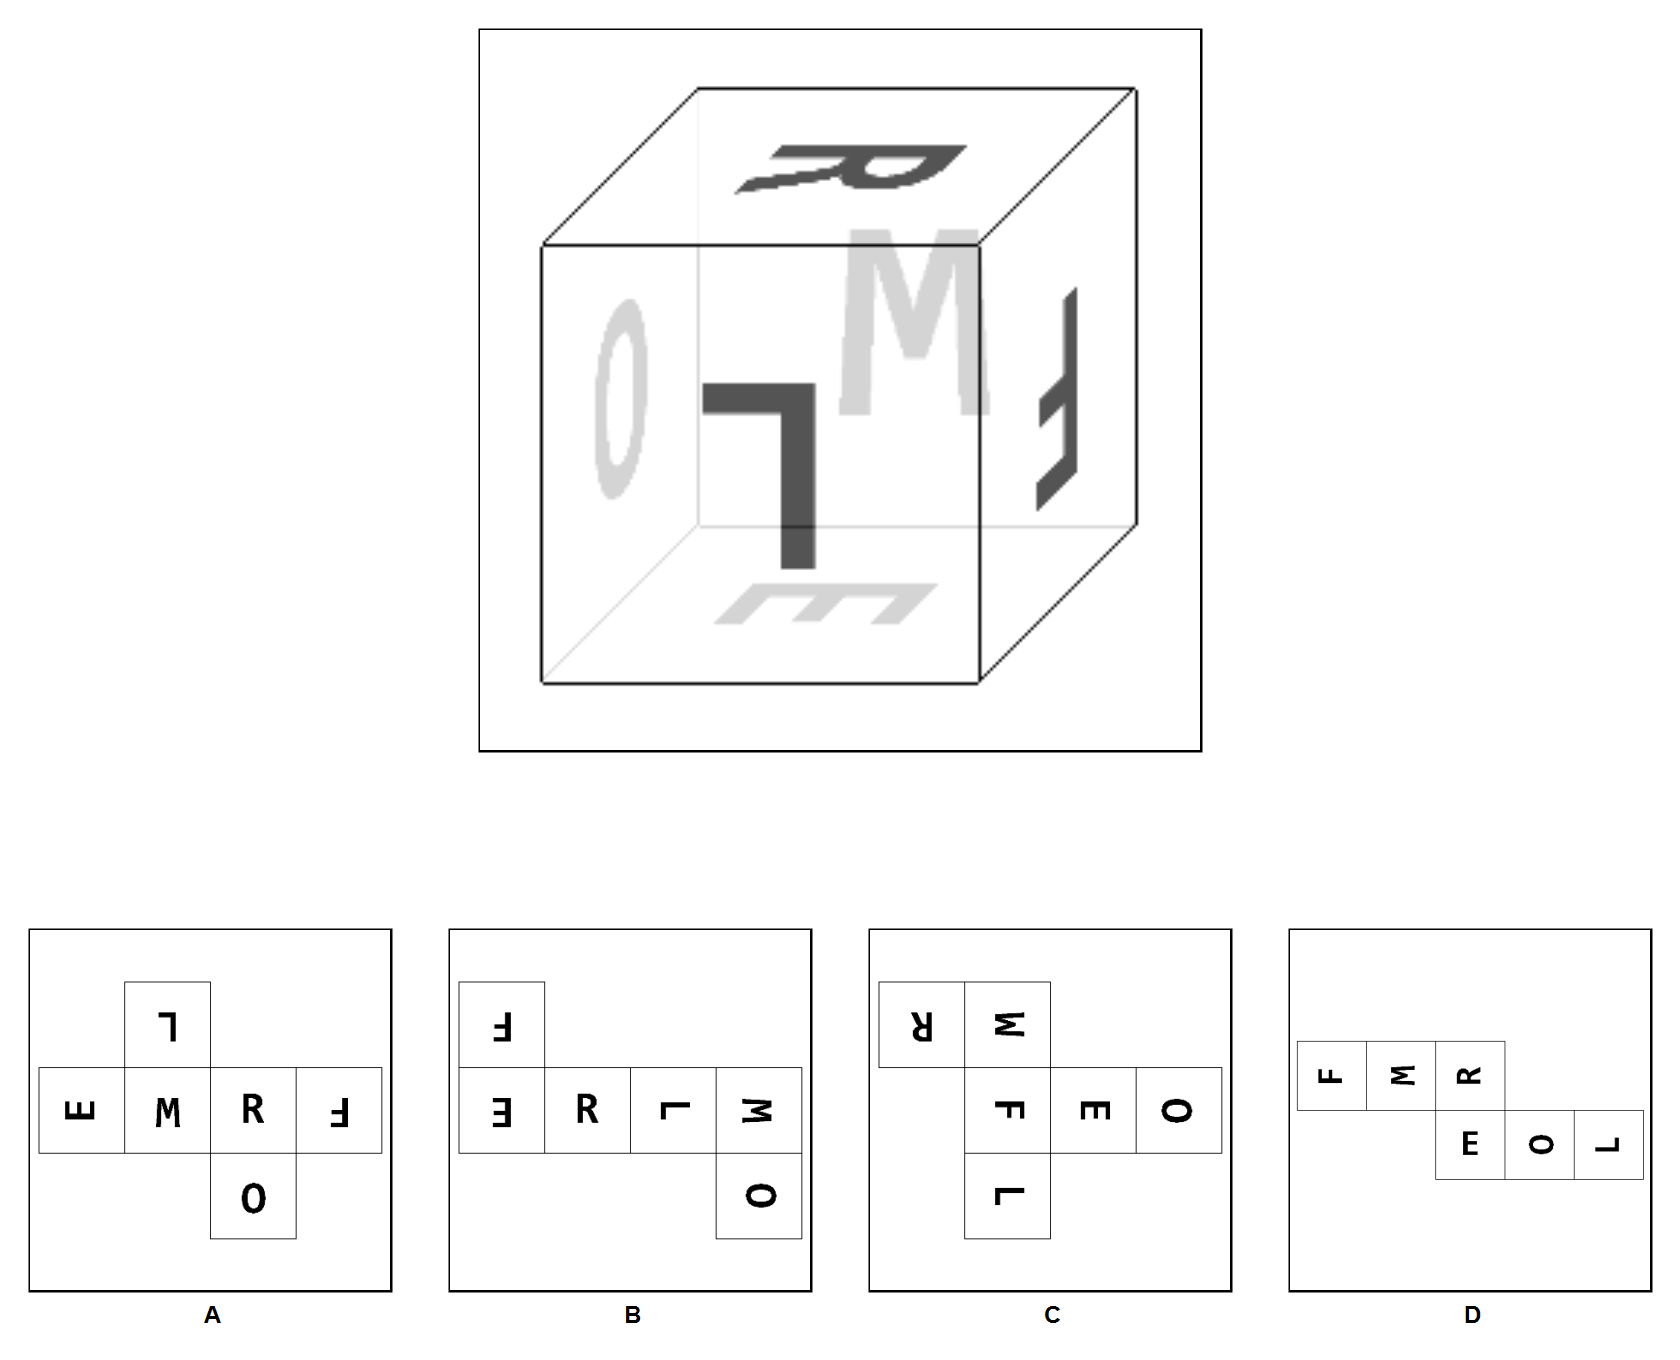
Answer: C